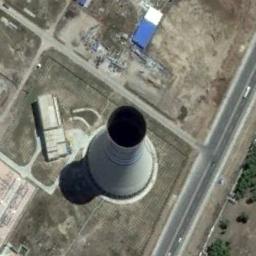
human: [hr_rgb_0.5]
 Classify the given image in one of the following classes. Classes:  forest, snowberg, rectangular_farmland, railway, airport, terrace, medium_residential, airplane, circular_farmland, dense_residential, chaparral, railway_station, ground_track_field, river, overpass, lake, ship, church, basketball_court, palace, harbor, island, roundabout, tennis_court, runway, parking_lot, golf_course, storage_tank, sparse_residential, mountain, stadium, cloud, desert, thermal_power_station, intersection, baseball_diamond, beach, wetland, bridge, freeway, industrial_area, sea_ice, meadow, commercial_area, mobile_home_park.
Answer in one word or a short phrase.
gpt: thermal_power_station